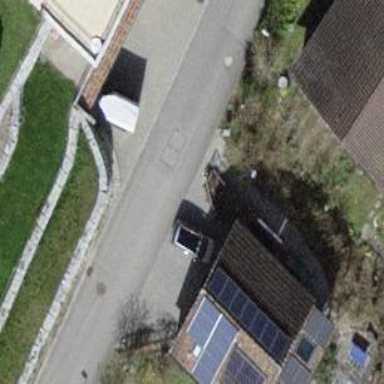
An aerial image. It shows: Detached building.